Question: I have this method where i execute a sql statement and catch a error in a try except statement
'''
AdoQuery := TAdoQuery.Create(self);
AdoQuery.connection := AdoConnection;
AdoQuery.SQL.Add(sqlStr);
AdoQuery.Prepared := true;
try
begin
AdoQuery.ExecSql;
AdoQuery.Active := false;
end;
except on e:eAdoError do
ShowMessage('Error while creating the table: ' + e.Message);
end;
'''
I can catch the error like this and show it to the user but it's showing some useless info for the user. I Would like to show only the '%msg' part of the error, take a look at the pic:

I tought 'e.MEssage' allow me to get only the '%msg' part but it give me the whole thing hardly understoodable by a random user. How do i get only the usefull info in this case
> Table reftabtest.rPCE already exists
Thank you.
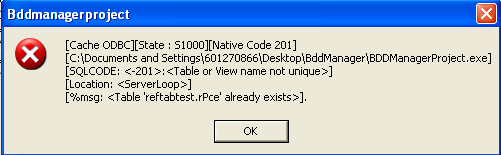
Answer: You can use the <URL> property of the 'TADOConnection' object, what you want is the 'Description' member of the 'Error' object.
In your case:
'''
function ParseOBDCError(ErrorDescription : String) : String;
var
Ps : Integer;
Pattern : String;
begin
Pattern := '%msg:';
Ps := Pos(Pattern, ErrorDescription);
if Ps > 0 then
begin
Result := Copy(ErrorDescription, Ps+Length(Pattern)+1);
// if you want, you can clean out other parts like < and >
Result := StringReplace(Result, '<', , '', [rfReplaceAll]);
Result := StringReplace(Result, '>', , '', [rfReplaceAll]);
Result := Trim(Result);
end
else
Result := ErrorDescription;
end;
...
AdoQuery := TAdoQuery.Create(self);
AdoQuery.connection := AdoConnection;
AdoQuery.SQL.Add(sqlStr);
AdoQuery.Prepared := true;
try
AdoQuery.ExecSql;
AdoQuery.Active := false;
except on e : Exception do
begin
if AdoConnection.Errors.Count > 0 then
ShowMessageFmt('Error while creating the table: %s',
[ParseOBDCError(AdoConnection.Errors[0].Description)])
else
ShowMessageFmt('something went wrong here: %s', [e.Message]);
end;
end;
'''